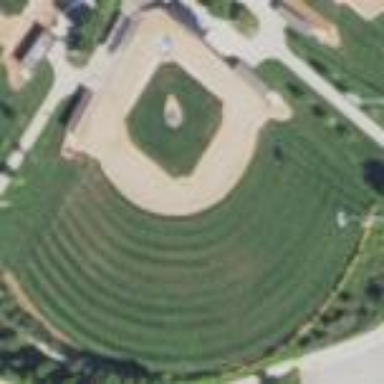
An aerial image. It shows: Baseball pitch for leisure and sports activities.